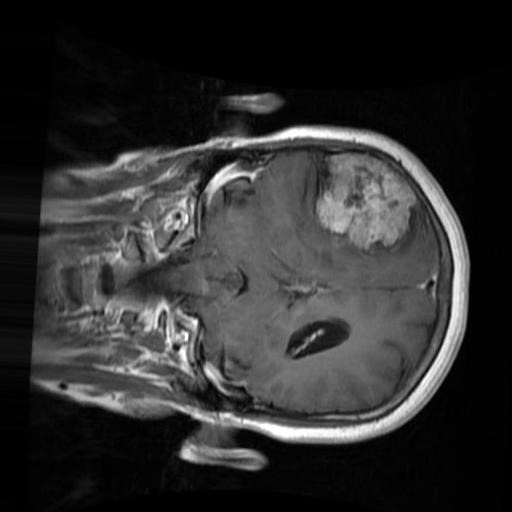
Label: brain_menin